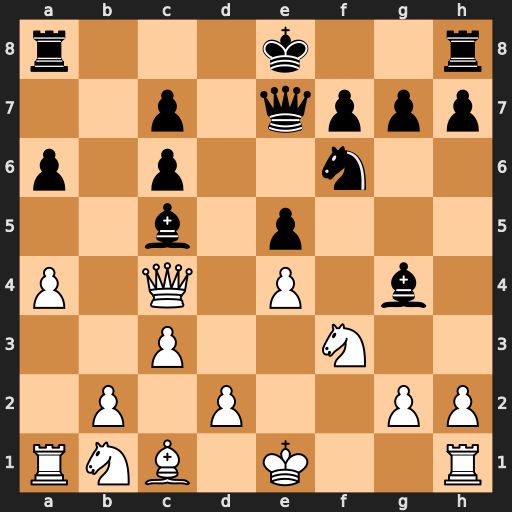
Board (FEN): r3k2r/2p1qppp/p1p2n2/2b1p3/P1Q1P1b1/2P2N2/1P1P2PP/RNB1K2R
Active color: w
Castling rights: KQkq
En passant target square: -
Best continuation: b4 Be6 Qxc5 Qxc5 bxc5